Here is the envelope spectrum of one vibration snapshot from a rolling-element bearing, with each characteristic fault-frequency family marked on the frequency axis. Diagnose the bearing from this image, choosing from: normal, inner_race, outer_race, ball.
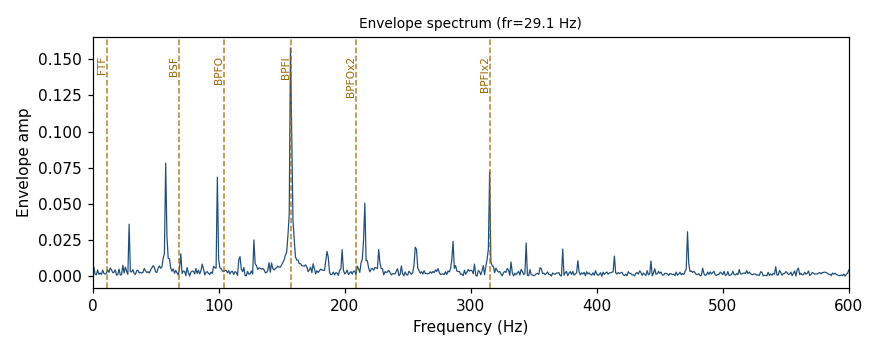
Answer: inner_race